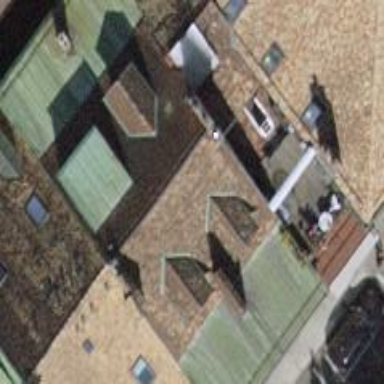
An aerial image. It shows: Building with gabled roof covered in roof tiles. The roof orientation is across the structure.